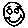
Label: smiley face